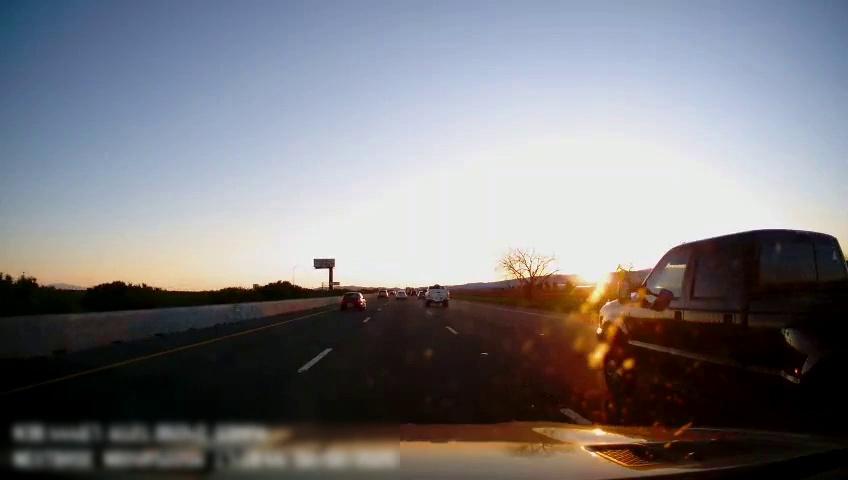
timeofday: Dusk/Dawn/Twilight
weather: Sunny
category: Drivable Space
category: Vehicles | Truck
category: Vehicles | Truck
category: Vehicles | SUV
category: Vehicles | Car
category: Vehicles | Car
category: Lanes | Current Lane
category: Lanes | Alternate Lane
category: Lanes | Alternate Lane
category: Lanes | Alternate Lane